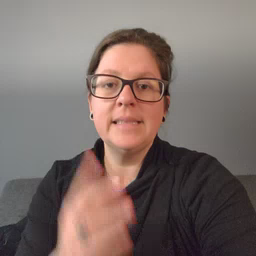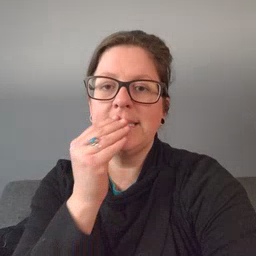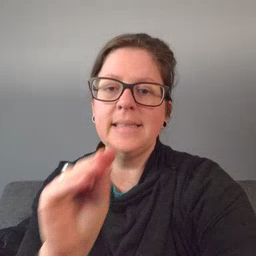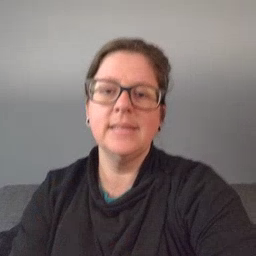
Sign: kiss